Interaction volume radius: 10 \u00c5
Interaction volume height: 20 \u00c5
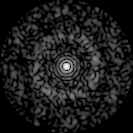
Disorder parameter: 0.8281